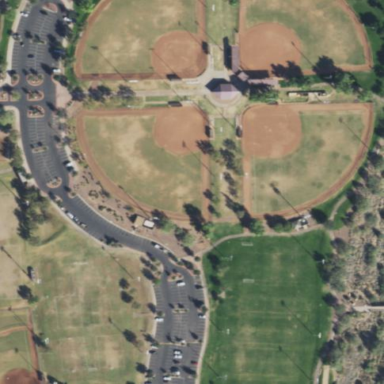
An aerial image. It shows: Baseball pitch for leisure land activities.